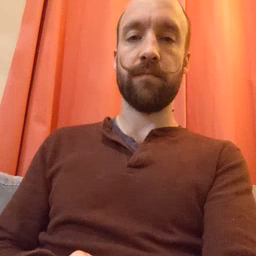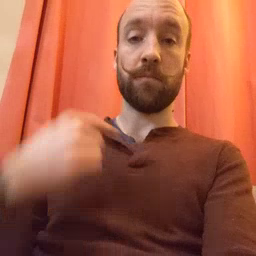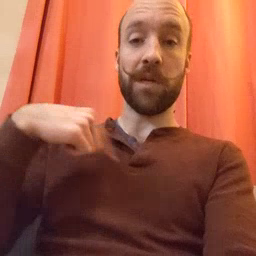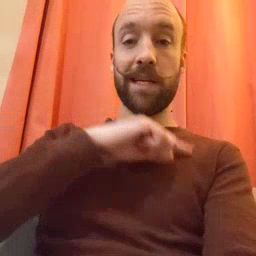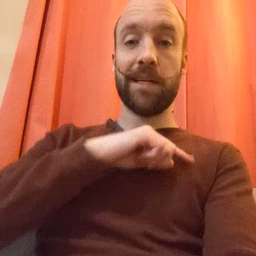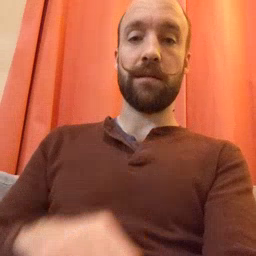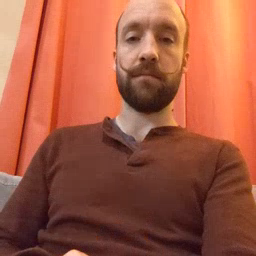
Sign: weus